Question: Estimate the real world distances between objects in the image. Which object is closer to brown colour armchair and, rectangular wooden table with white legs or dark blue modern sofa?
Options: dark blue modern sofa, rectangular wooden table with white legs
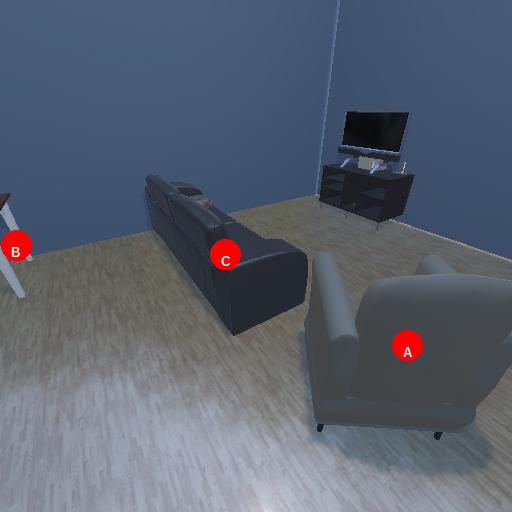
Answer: dark blue modern sofa